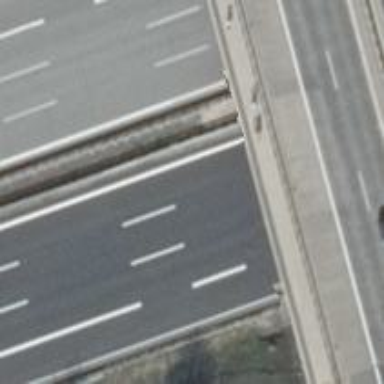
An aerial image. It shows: Motorway with concrete surface.